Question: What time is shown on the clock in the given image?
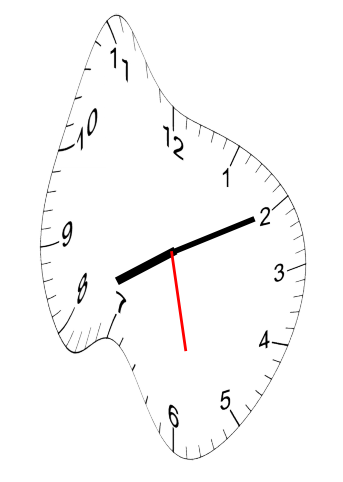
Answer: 08:10:28